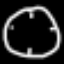
Label: clock